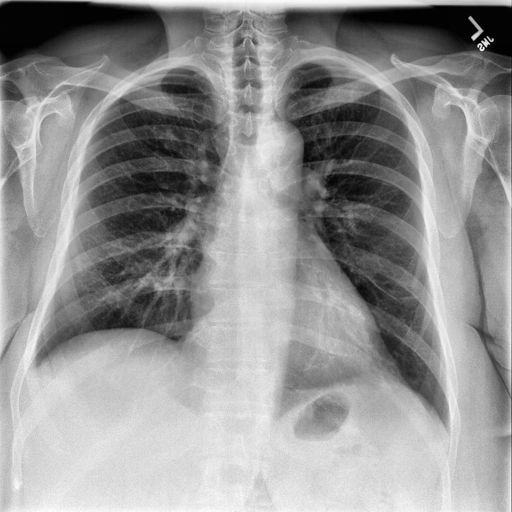
Finding: NORMAL